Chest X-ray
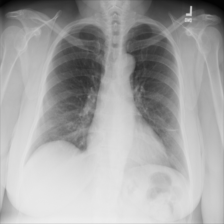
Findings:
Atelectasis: negative
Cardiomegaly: negative
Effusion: negative
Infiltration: negative
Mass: negative
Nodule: negative
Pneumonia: negative
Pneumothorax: negative
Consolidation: negative
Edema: negative
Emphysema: negative
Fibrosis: negative
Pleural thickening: negative
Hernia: negative